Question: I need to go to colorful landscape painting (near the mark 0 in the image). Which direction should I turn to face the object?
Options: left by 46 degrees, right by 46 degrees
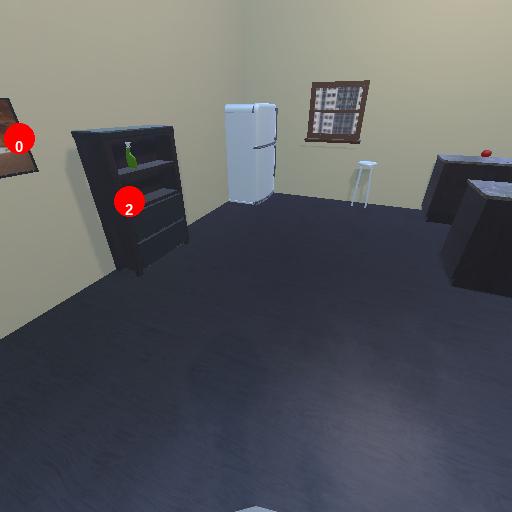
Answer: left by 46 degrees